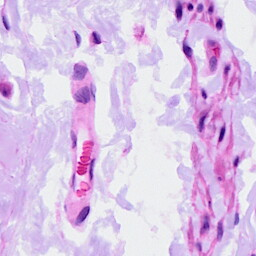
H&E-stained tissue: Ovarian